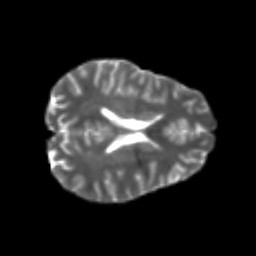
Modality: T2w
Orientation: axial
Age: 25
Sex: male
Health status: healthy
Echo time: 0.074 s